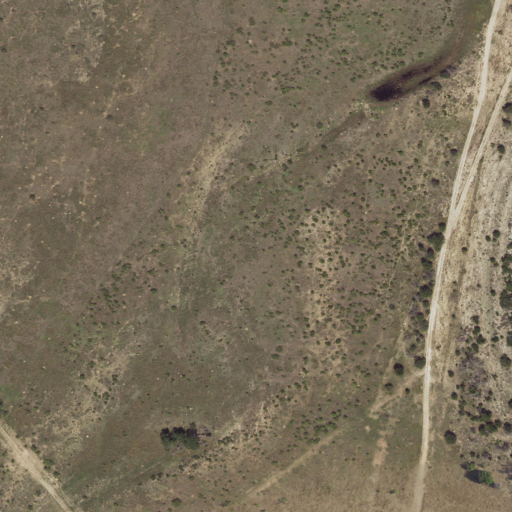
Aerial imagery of valley in Texas named Williams Draw containing shrub and grassland